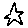
Label: star